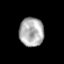
Tissue: prostate
Cell type: T cells
Senescence score: 0.1986
Nuclear area (px): 693
Mean DAPI intensity: 173.577